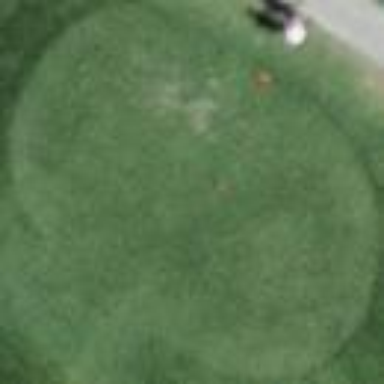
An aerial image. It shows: Grassy area designated as golf tee.